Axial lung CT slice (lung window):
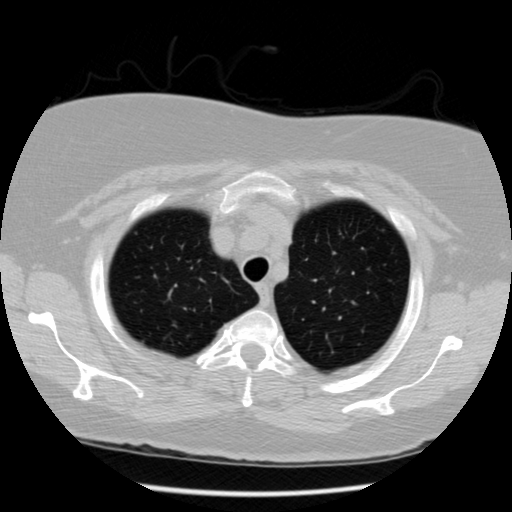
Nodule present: no